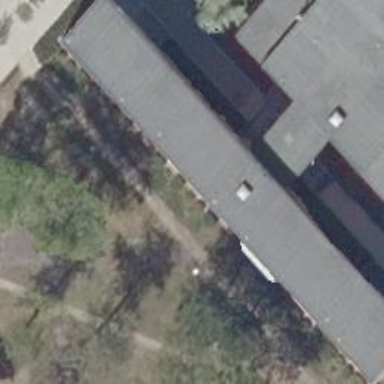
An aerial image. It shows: Part of building with flat roof made of tar paper.